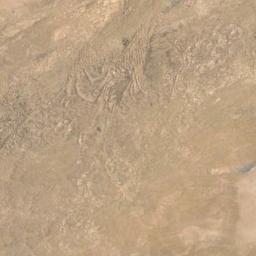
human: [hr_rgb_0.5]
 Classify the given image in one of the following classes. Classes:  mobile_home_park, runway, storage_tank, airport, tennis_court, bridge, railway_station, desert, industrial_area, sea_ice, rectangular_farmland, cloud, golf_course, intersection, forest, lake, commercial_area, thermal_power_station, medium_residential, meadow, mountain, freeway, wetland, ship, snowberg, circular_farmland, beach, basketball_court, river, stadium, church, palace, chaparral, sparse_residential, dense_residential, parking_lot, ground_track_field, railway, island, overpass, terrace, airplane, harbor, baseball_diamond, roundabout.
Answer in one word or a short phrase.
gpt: desert